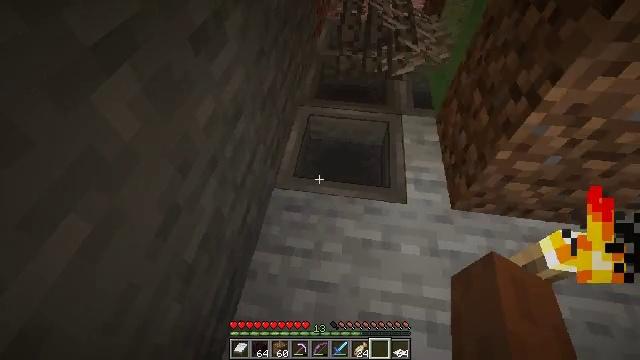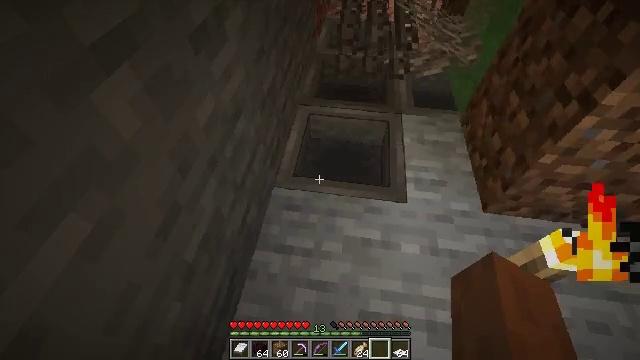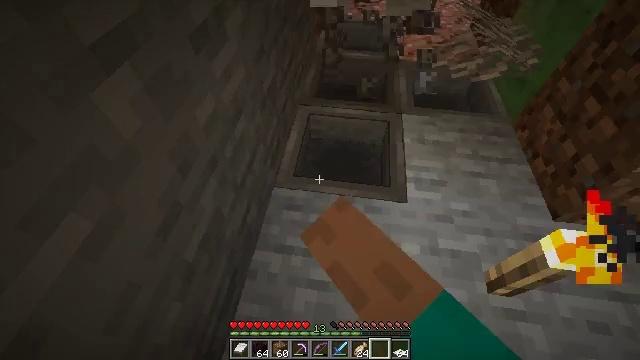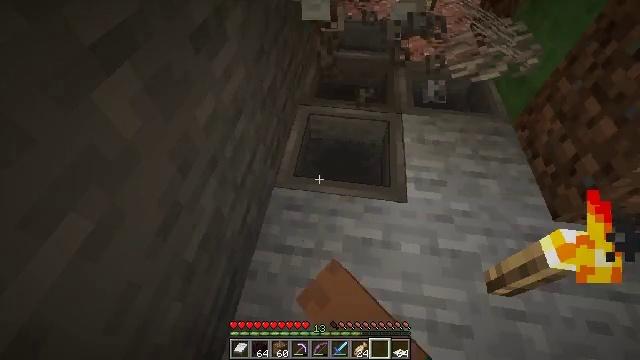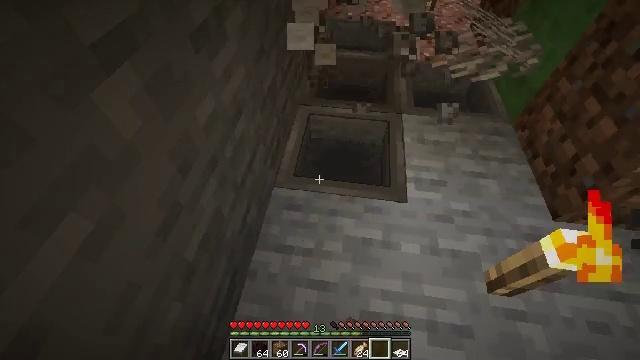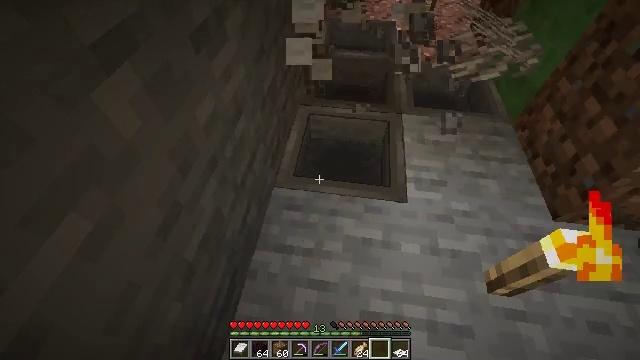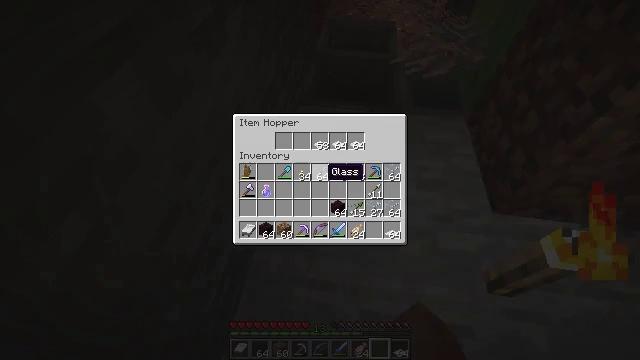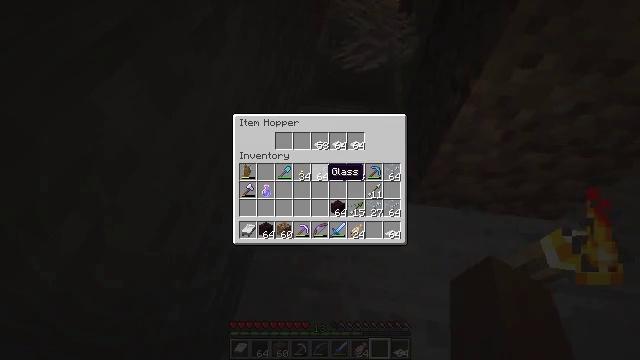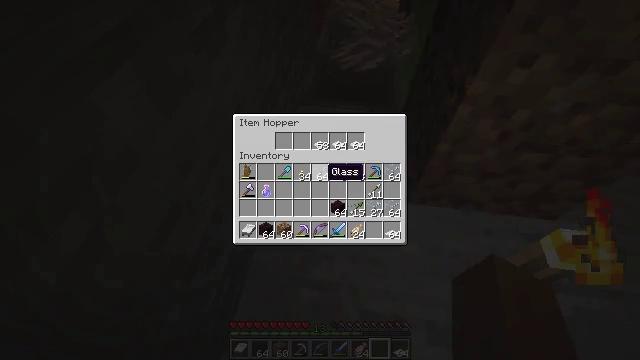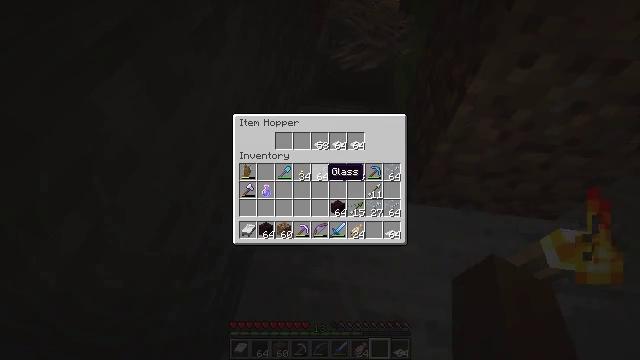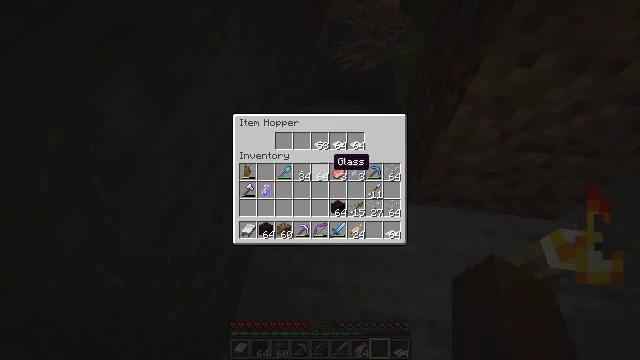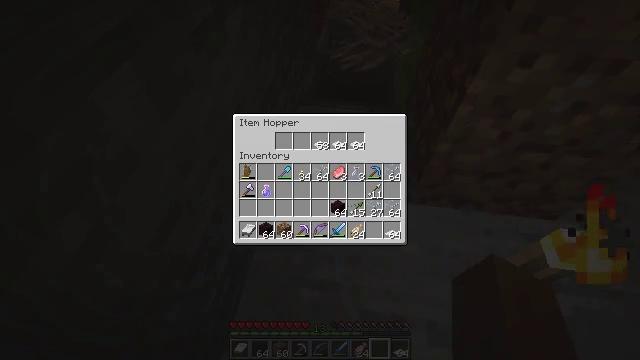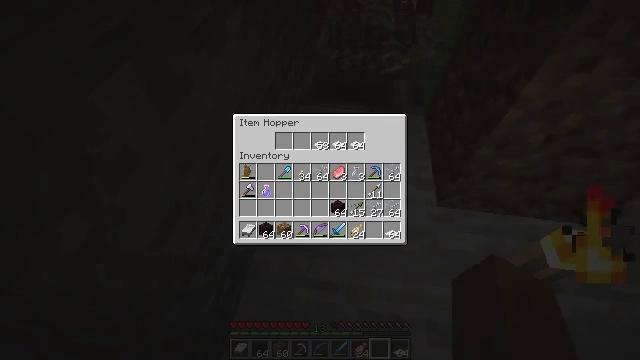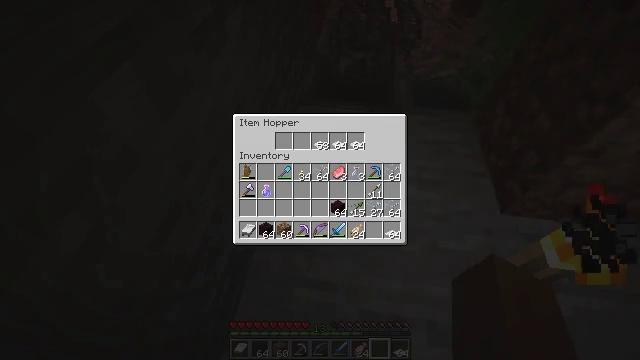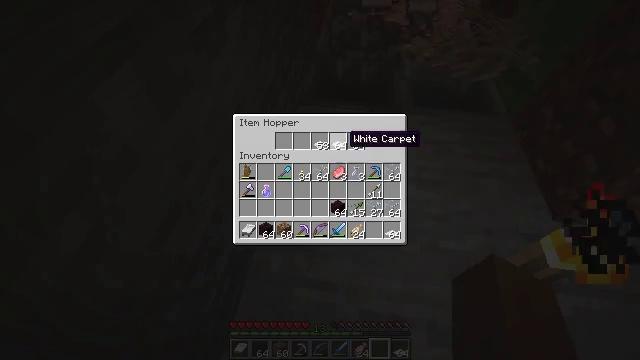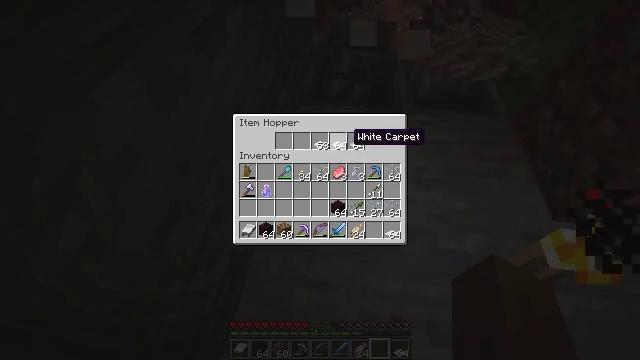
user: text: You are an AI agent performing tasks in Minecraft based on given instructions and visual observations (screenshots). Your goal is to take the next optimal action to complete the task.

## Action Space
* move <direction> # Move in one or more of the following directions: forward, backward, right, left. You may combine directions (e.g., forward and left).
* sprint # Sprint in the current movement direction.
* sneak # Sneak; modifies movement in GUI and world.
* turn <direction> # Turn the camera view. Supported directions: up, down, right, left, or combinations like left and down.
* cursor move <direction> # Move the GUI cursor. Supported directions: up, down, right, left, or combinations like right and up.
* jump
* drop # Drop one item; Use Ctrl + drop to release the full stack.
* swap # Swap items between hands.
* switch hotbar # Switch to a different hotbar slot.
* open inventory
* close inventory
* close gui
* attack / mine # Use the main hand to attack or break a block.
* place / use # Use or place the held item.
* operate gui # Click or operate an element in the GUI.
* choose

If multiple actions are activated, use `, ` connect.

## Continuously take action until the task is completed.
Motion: motion action
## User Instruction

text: Mine the shulker box.
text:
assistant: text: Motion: use / place
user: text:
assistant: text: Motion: use / place
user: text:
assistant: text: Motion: use / place
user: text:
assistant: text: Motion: no_op
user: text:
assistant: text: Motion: no_op
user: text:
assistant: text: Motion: open gui
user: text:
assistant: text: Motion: no_op
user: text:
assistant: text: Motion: no_op
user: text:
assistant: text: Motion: no_op
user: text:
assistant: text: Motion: sneak, cursor move up
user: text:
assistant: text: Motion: sneak, cursor move up
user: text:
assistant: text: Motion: sneak, cursor move up
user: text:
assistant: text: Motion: sneak
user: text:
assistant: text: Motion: sneak
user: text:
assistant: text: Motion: sneak
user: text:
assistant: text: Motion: sneak
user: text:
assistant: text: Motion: no_op
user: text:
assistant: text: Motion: close gui
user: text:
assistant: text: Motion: turn right and up, open inventory
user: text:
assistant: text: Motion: turn right and up
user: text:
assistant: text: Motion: turn up
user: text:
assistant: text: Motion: turn up
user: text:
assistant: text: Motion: turn up
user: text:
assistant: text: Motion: no_op
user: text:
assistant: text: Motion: turn up
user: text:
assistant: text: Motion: no_op
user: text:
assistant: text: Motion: turn up
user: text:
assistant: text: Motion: no_op
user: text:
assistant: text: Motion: use / place
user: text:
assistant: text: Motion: use / place